Field crop: tomato
Growth stage: 1
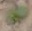
Species: solanum